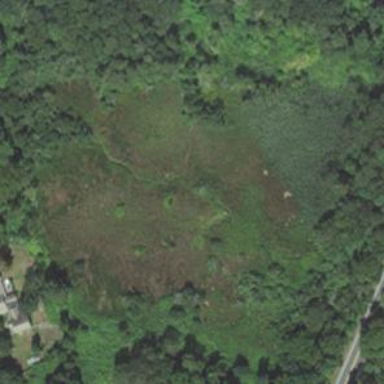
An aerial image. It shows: Beautiful wet meadow natural wetland.